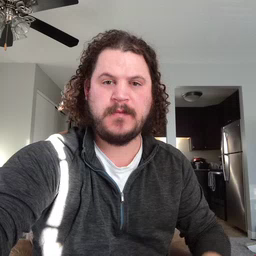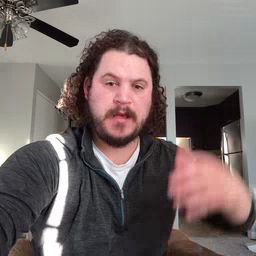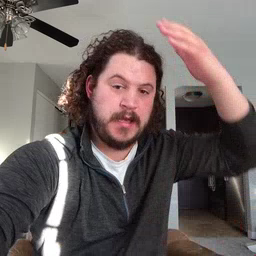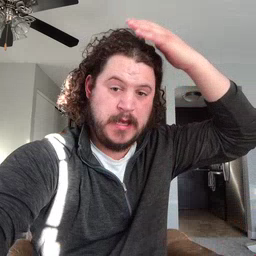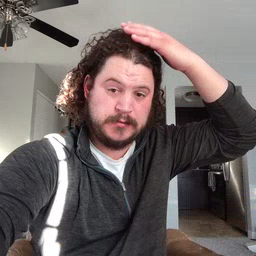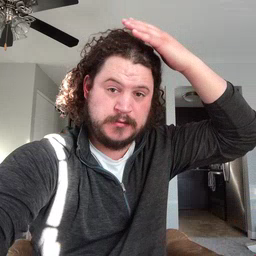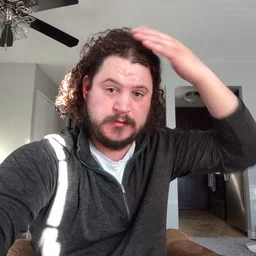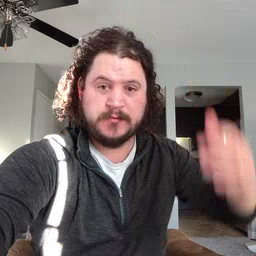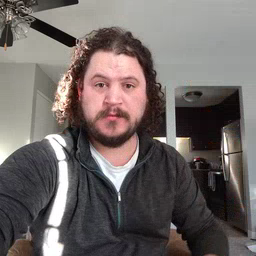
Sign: hat